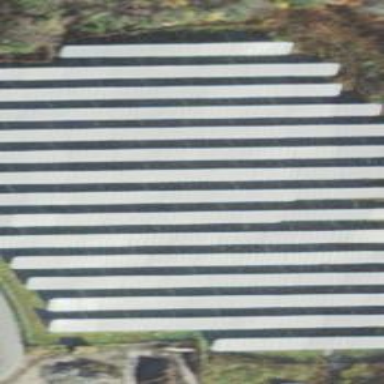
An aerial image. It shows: Solar photovoltaic power plant surrounded by fence.